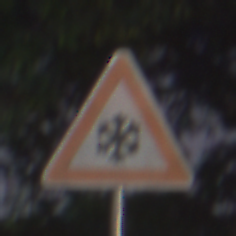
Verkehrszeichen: SchneeOderEisglaette
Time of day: Night
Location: Outdoor (Suburban)
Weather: PartlyCloudy
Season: NotSpecified
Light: Artificial